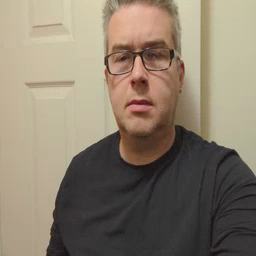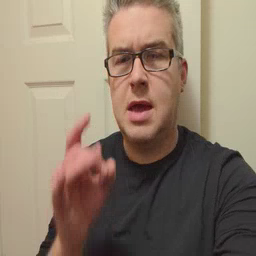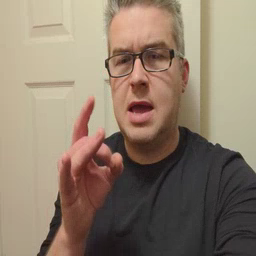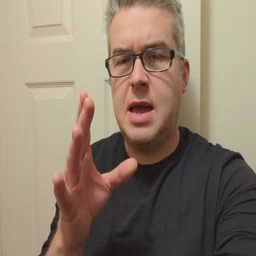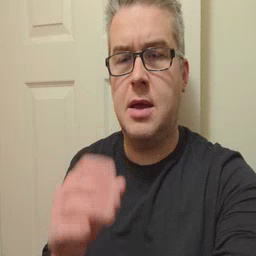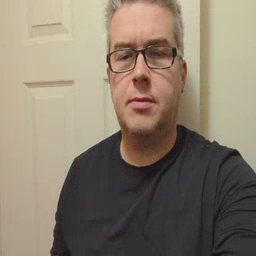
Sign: hate